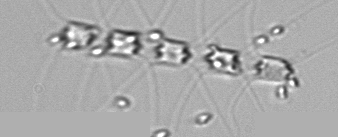
Label: Chaetoceros_didymus_TAG_external_flagellate